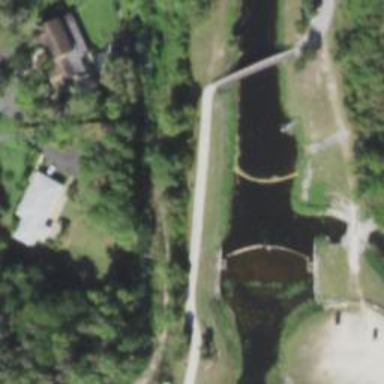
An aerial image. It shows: Dam across waterway.